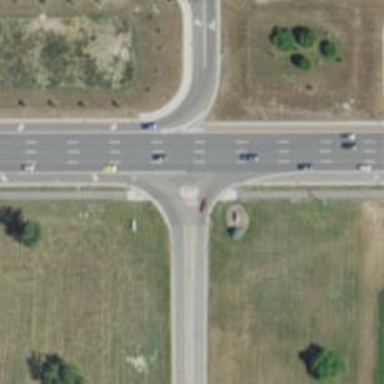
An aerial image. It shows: Traffic island located on footway.